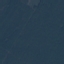
Land use / land cover class: Forest